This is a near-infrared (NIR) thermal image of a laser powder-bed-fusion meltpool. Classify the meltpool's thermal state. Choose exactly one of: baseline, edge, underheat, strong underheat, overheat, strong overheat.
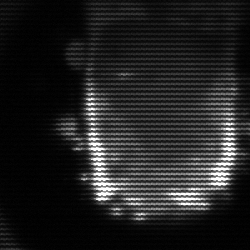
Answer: baseline